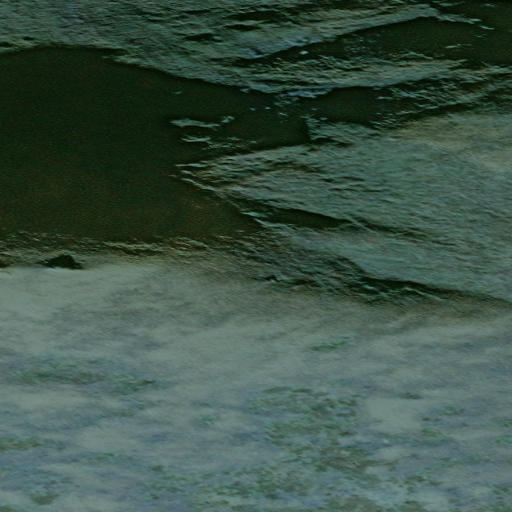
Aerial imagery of mountain in Alaska named Iyichoruk Mountain containing only unknown